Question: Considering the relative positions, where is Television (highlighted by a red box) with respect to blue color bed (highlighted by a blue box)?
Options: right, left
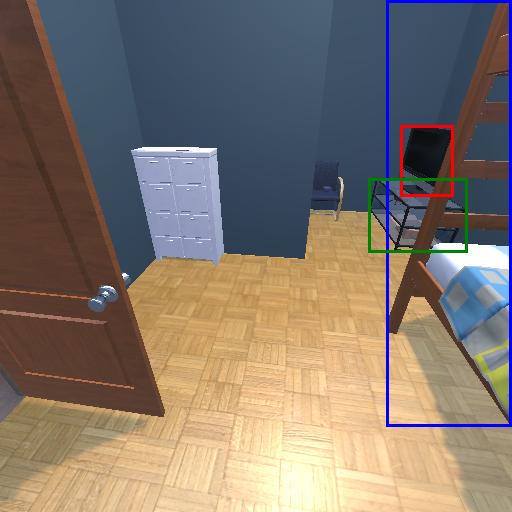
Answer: right